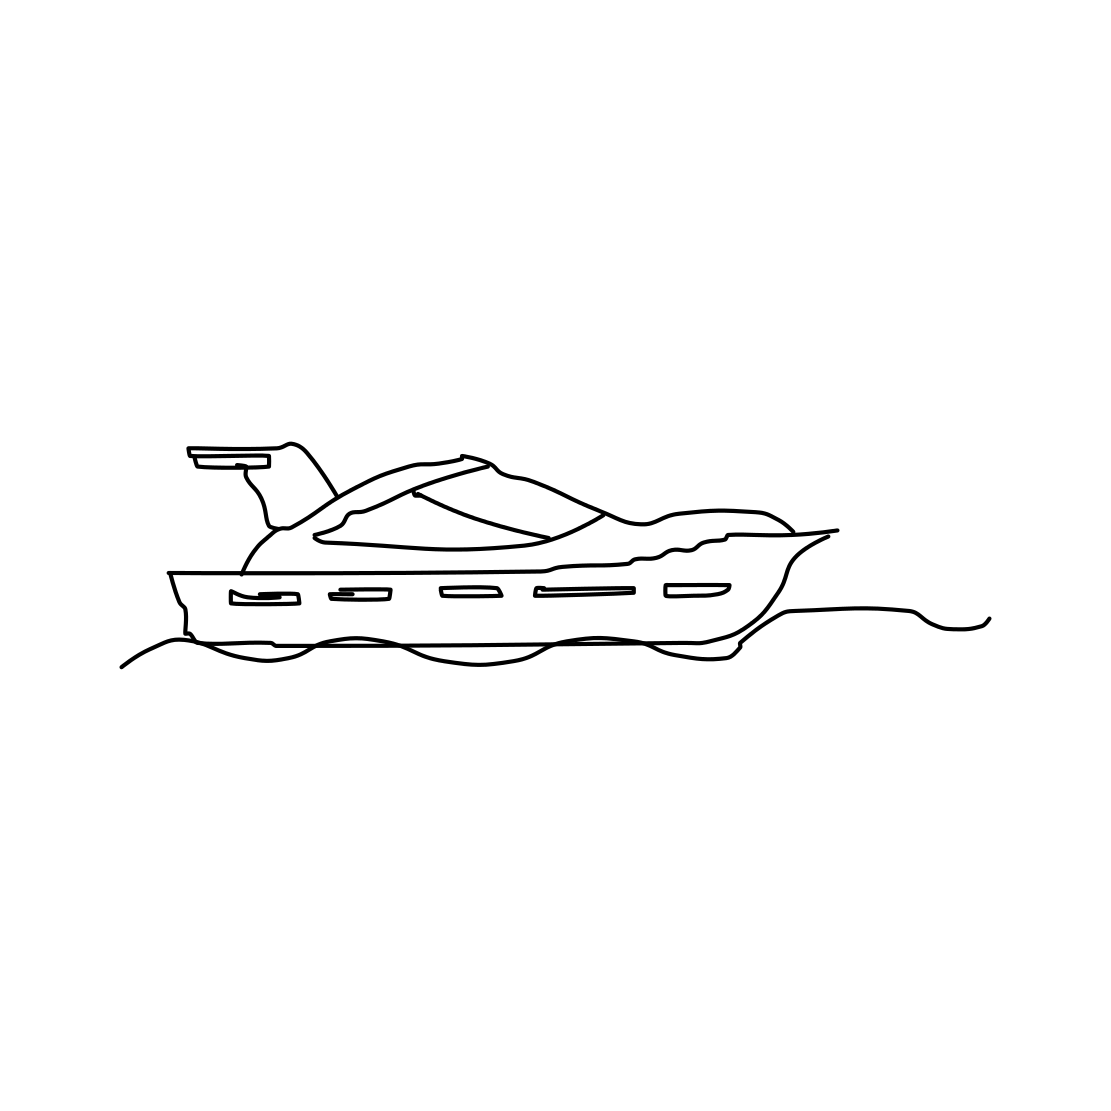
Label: speed-boat